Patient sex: F
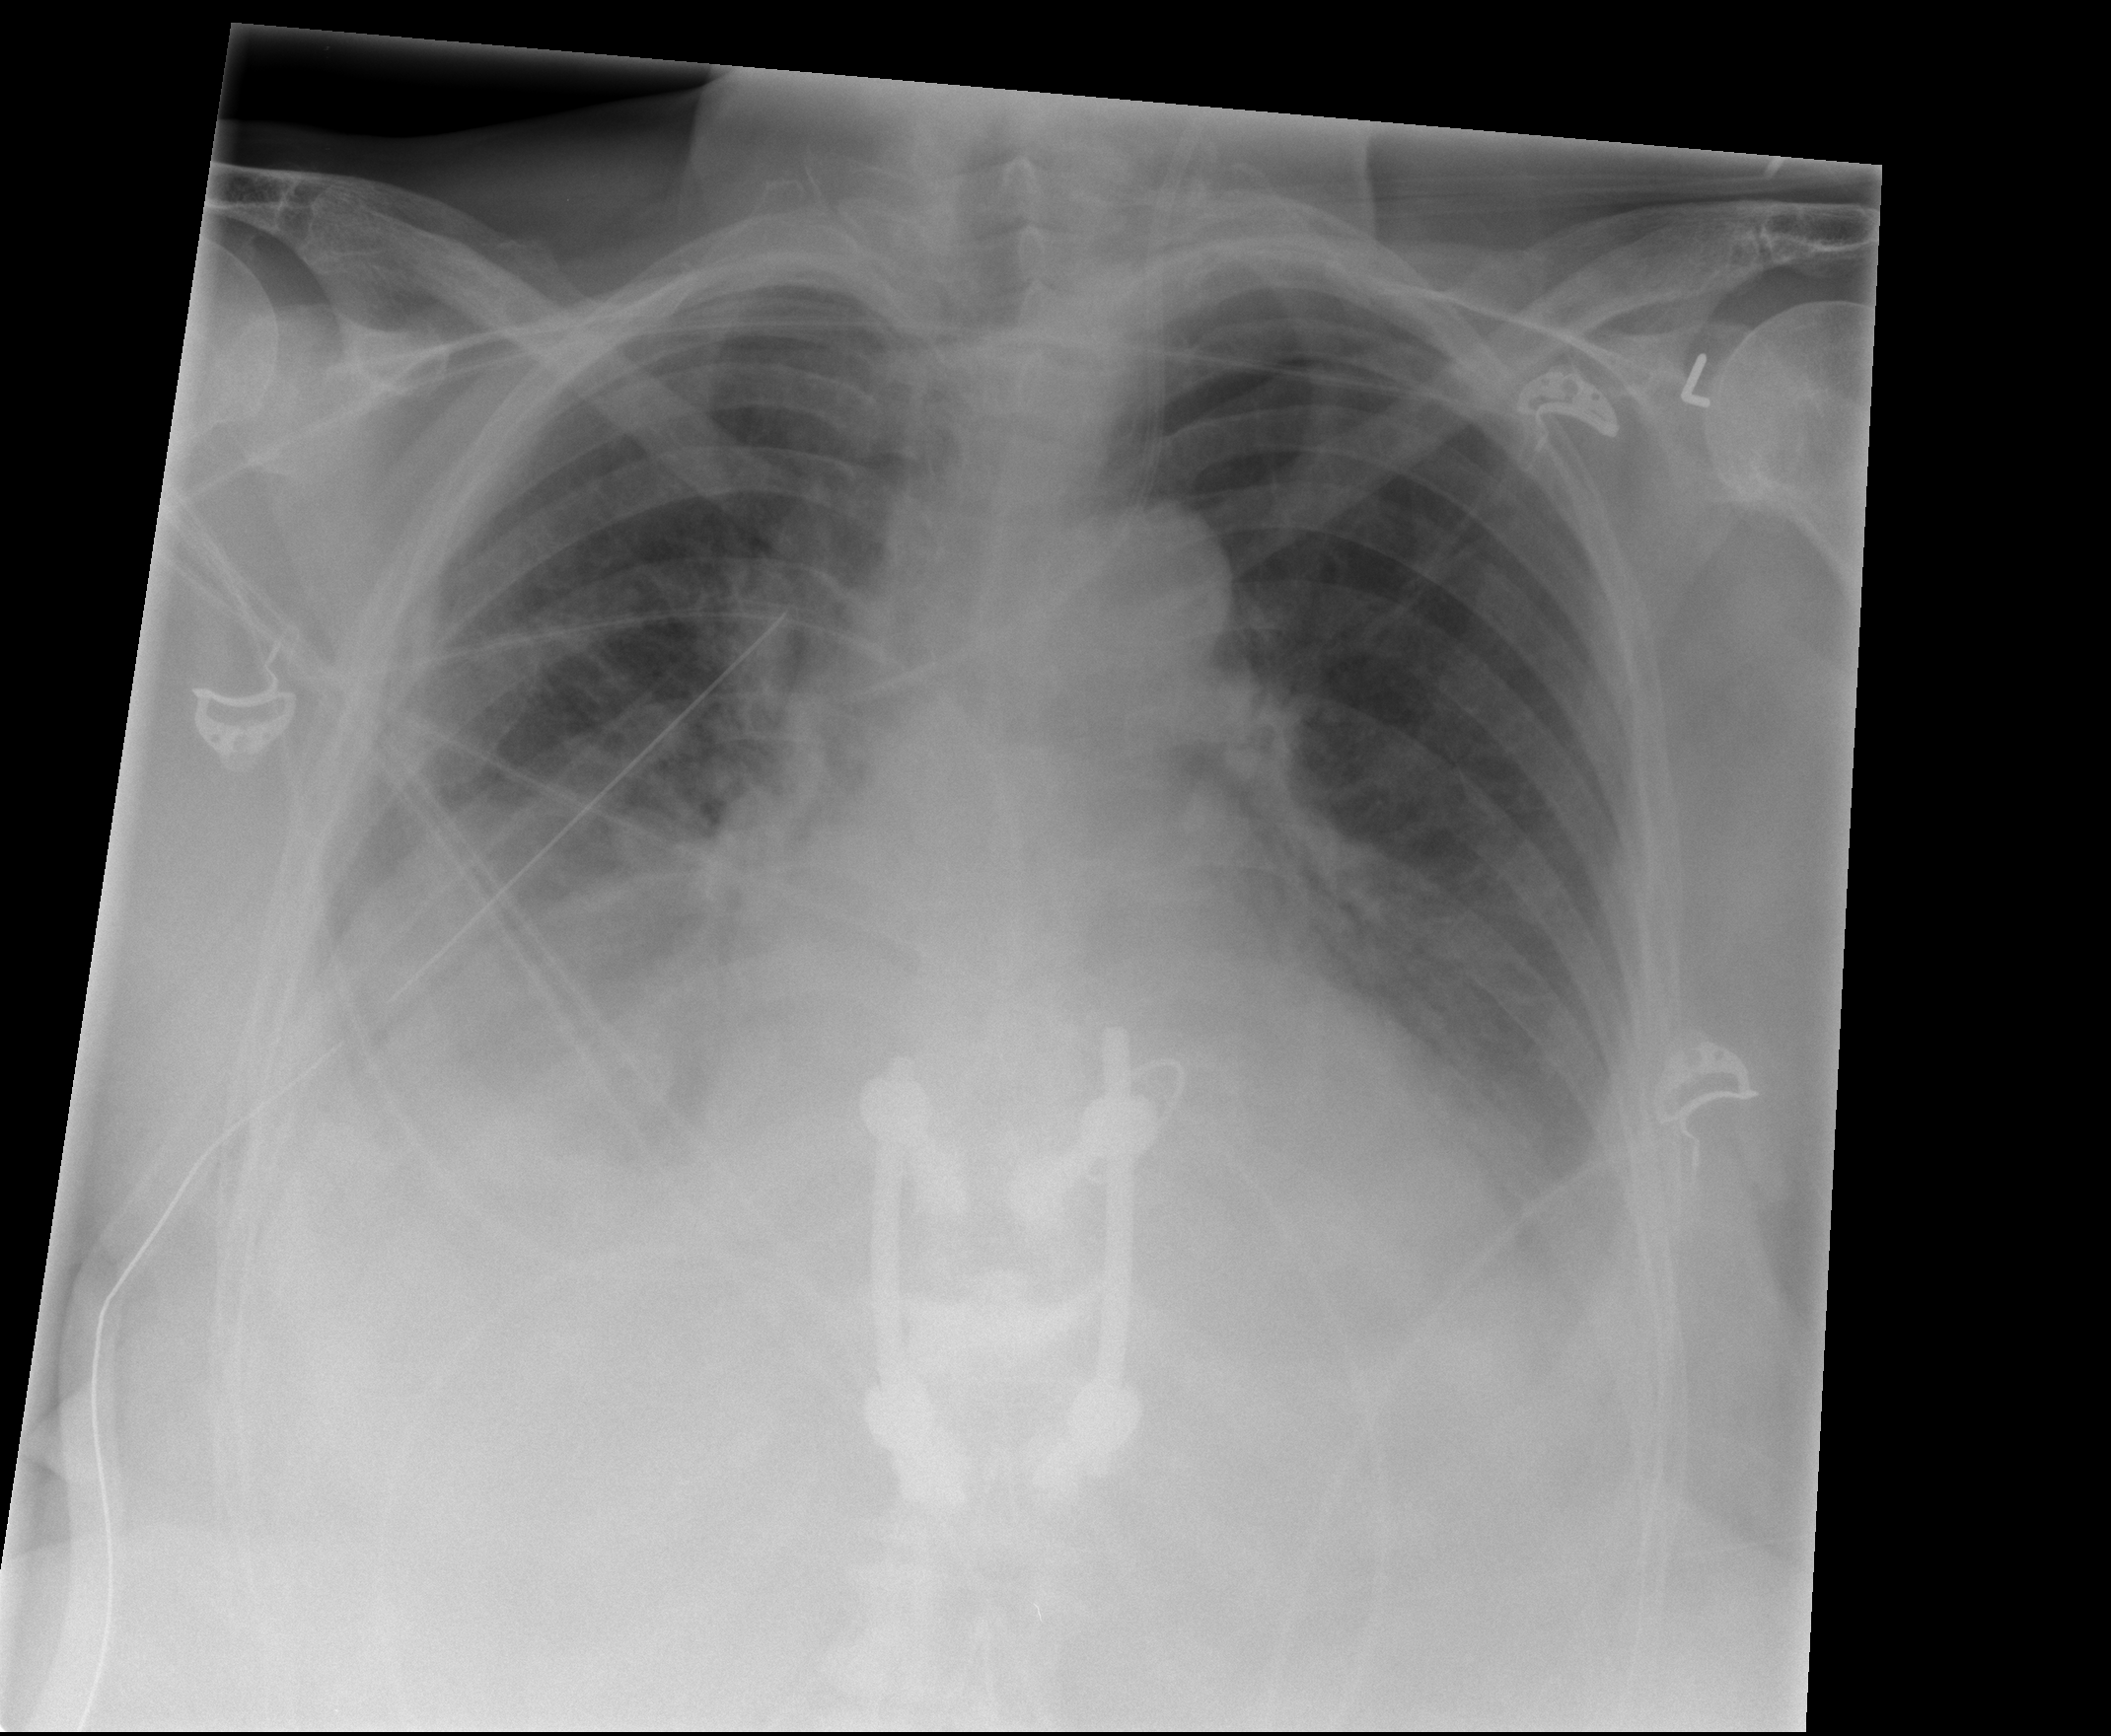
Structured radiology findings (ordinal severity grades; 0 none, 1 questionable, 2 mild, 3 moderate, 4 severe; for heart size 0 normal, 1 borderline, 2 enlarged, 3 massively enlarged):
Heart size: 2
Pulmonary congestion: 2
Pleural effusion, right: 3
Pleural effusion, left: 2
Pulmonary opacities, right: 1
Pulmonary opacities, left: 0
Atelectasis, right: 3
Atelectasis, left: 2